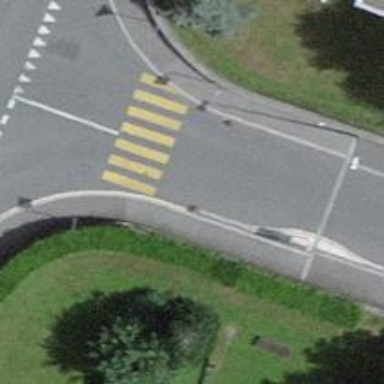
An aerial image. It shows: Marked zebra crossing with visible markings.